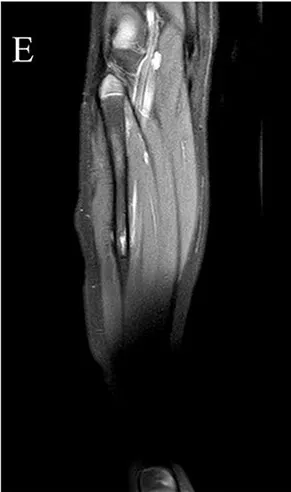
MRI revealing remarkable regression of lesion without evidence of local recurrence.
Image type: radiology (mri)